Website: bh-photo
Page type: address-validator
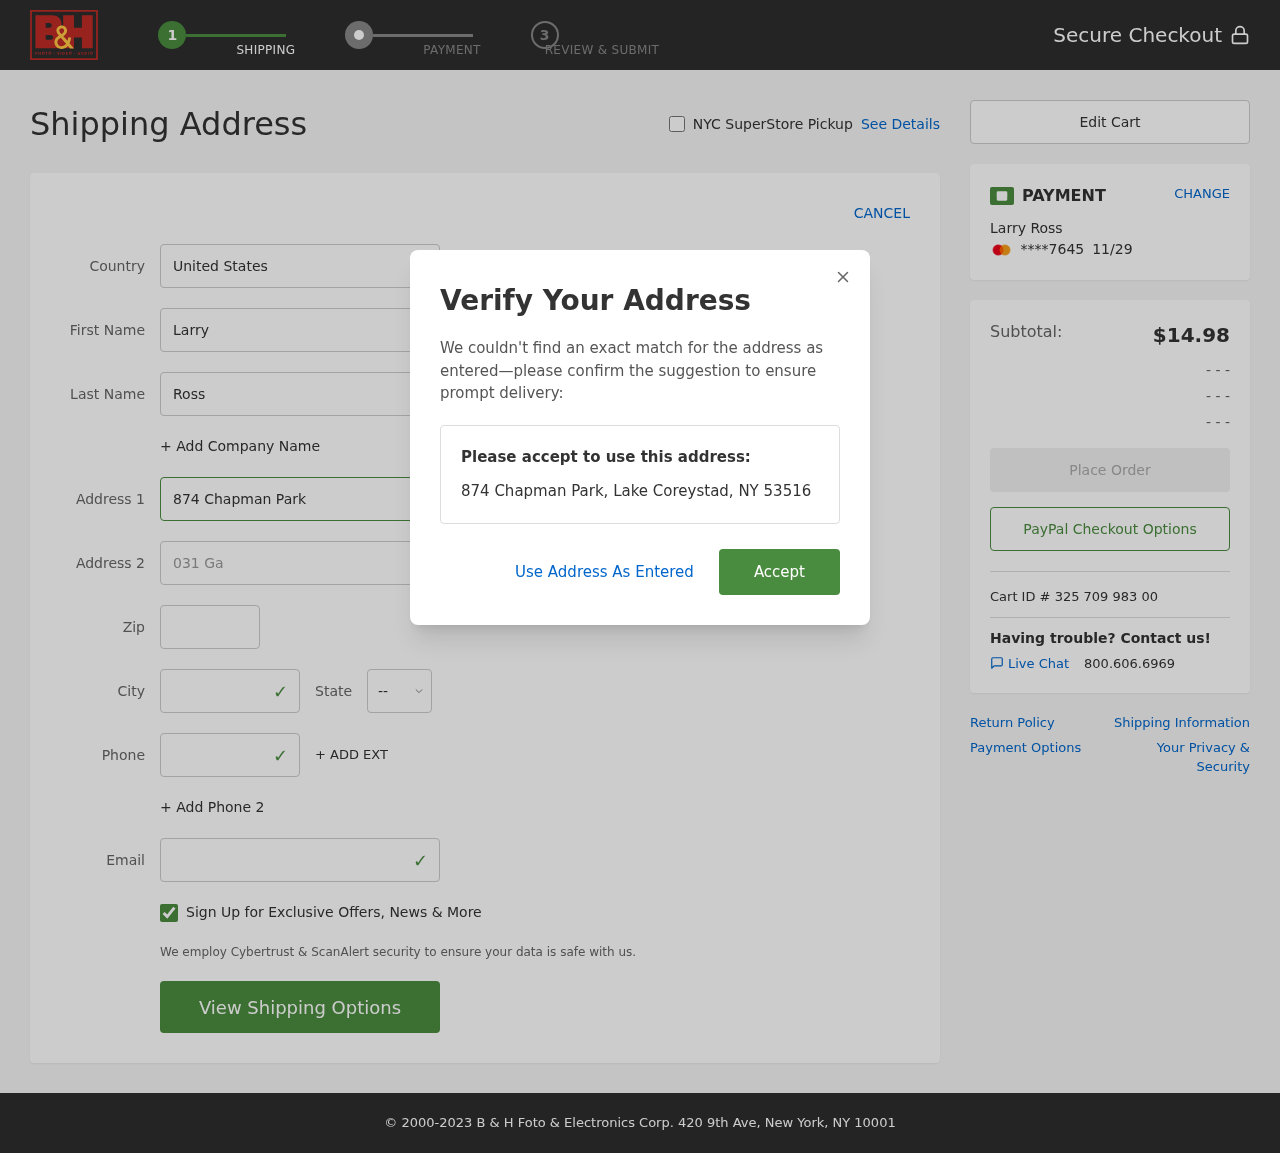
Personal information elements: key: PII_CARD_EXPIRY
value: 11/29
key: PII_CARD_LAST4
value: ****7645
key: PII_CITY
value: Lake Coreystad
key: PII_COUNTRY
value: United States
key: PII_EMAIL
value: lross@yahoo.com
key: PII_FIRSTNAME
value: Larry
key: PII_FULLNAME
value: Larry Ross
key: PII_LASTNAME
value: Ross
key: PII_PHONE
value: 6436722085
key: PII_POSTCODE
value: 53516
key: PII_STATE_ABBR
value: NY
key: PII_STREET
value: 874 Chapman Park
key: PII_STREET2
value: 031 Garcia Brooks
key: PII_CITY_STATE_ZIP
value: Lake Coreystad, NY 53516
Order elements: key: ORDER_SUBTOTAL
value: $14.98
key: ORDER_ID
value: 325 709 983 00